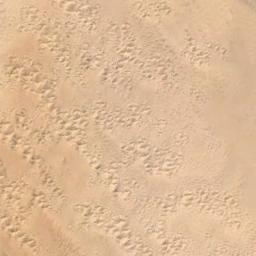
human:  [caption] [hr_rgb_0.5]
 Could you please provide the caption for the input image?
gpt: There are many lines in the desert .

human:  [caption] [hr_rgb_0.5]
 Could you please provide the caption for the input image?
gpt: The desert is full of yellow sand .

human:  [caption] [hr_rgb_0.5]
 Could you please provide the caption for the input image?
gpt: The desert has yellow sand and some small dunes .

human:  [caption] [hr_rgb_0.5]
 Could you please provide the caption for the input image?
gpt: This is a yellow desert with wavy stripes .

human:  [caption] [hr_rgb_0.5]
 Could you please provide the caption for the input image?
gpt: A yellow desert with many dunes .